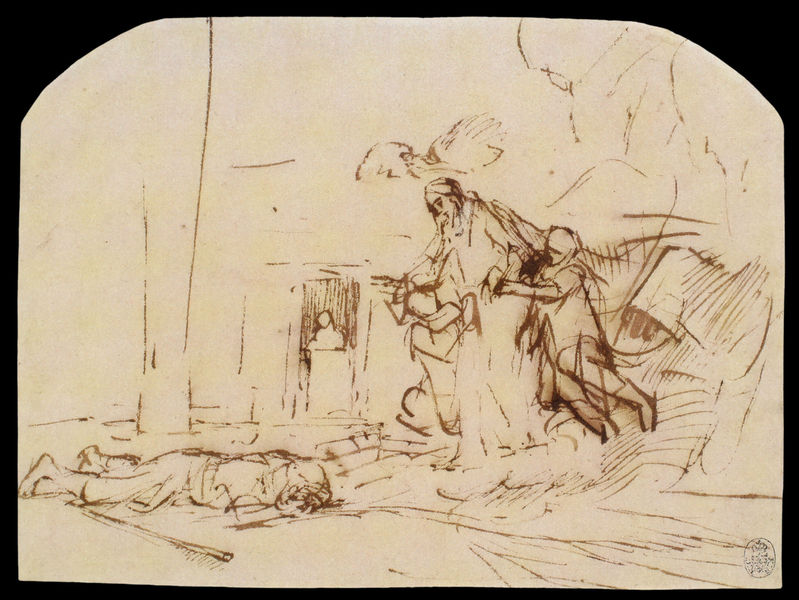
Titel: Gottes Verheißung an Abraham
Künstler: Harmensz van Rijn Rembrandt
Institution: Dresden, Staatliches Kupferstichkabinett
Schlagwörter: baum, flügel, gott, himmel, mann, vogel, menschen, fenster, frau, kleid, raum, schwarz, skizze, straße, stützen, tür, zeichnung, weg, sockel, taube, tot, toter, tragen, trauer, feld, boden, gewand, mantel, kind, kinder, stock, engel, skulptur, liegen, stab, liegend, nische, druck, schwarzweiß, stempel, entwurf, beweinung, liegender, bedrängen, bestürzung